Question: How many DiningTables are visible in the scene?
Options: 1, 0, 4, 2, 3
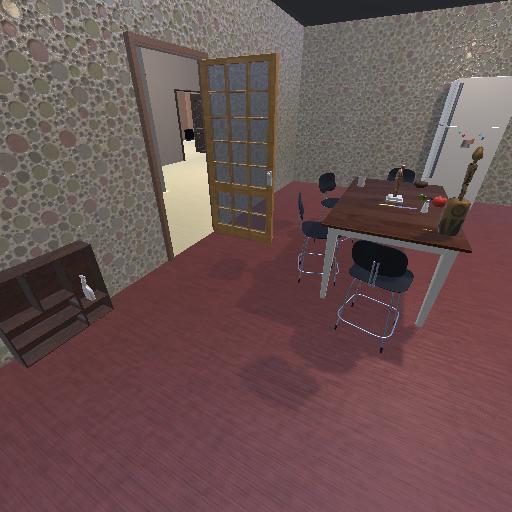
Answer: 1